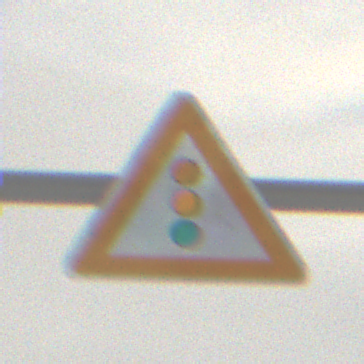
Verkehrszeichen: Lichtzeichenanlage
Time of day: MorningAfternoon
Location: Outdoor (Nature)
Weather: Overcast
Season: Winter
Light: Natural